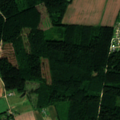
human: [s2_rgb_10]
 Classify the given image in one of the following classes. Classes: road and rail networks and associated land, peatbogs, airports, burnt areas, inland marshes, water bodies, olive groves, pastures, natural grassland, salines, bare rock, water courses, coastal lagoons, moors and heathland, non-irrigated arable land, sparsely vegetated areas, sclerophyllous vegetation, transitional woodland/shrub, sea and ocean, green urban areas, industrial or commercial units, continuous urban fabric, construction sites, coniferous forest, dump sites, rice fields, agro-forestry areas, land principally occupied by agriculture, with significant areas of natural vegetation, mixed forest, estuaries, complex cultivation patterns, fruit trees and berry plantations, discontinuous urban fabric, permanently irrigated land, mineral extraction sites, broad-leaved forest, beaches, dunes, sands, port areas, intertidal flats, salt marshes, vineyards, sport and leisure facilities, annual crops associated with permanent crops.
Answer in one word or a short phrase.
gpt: non-irrigated arable land, complex cultivation patterns, broad-leaved forest, mixed forest, transitional woodland/shrub